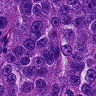
Metastatic tissue present: yes